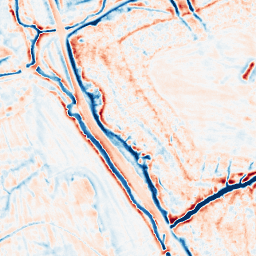
Category: edge_preserving
Decomposition family: bilateral
Decomposition parameters: d: 15
sigma_color: 75
sigma_space: 75
Upsampling method: cubic_mitchell
Upsampling parameters: scale: 8
Upsampling scale: 8